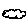
Label: cloud